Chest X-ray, PA view. Patient: 40 years old, sex F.
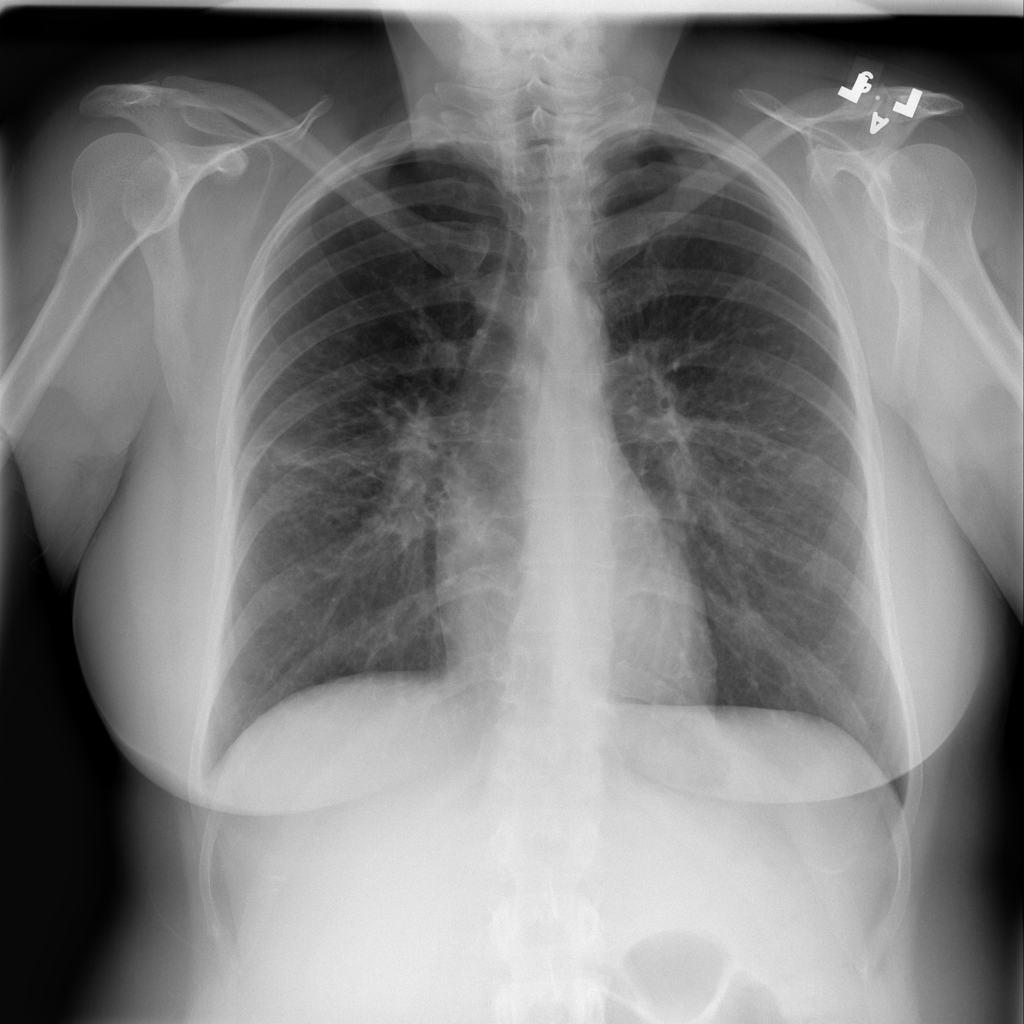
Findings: Fibrosis